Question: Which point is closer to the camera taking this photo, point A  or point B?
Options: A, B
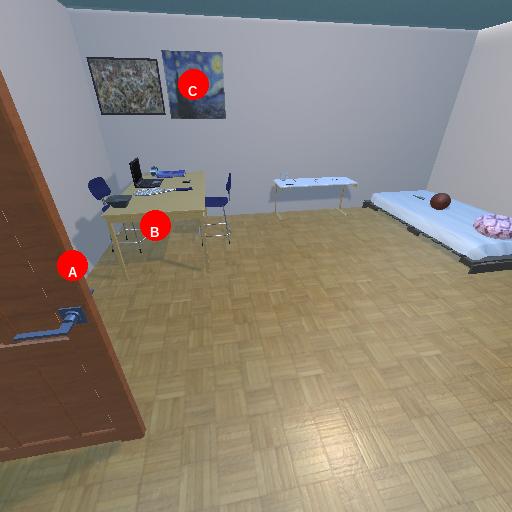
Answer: A